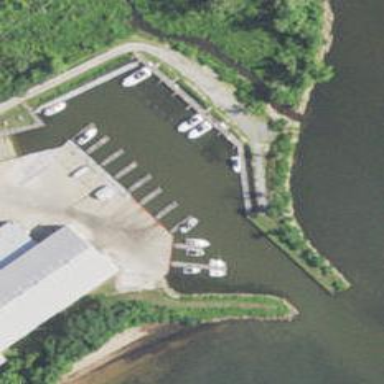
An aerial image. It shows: Commercial mooring pier.